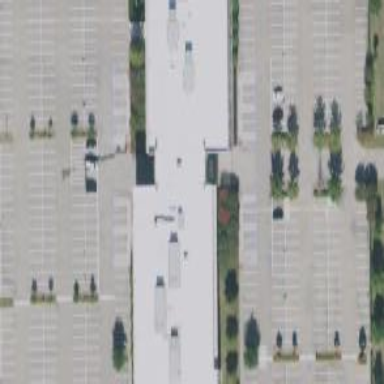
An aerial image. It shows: Office building.